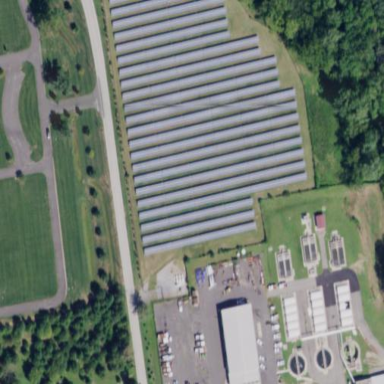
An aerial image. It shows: Solar power plant enclosed by fence. The plant generates electricity using photovoltaic technology.